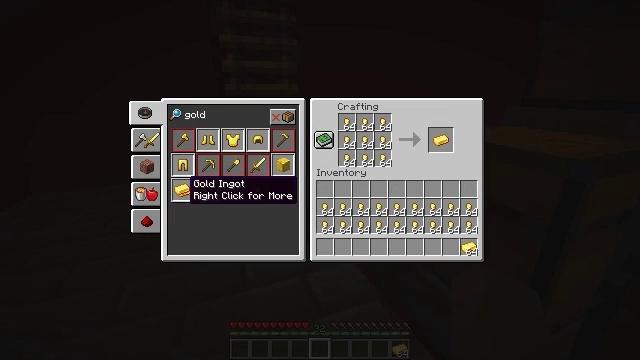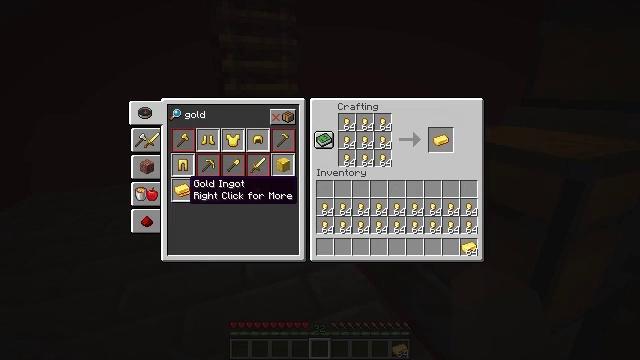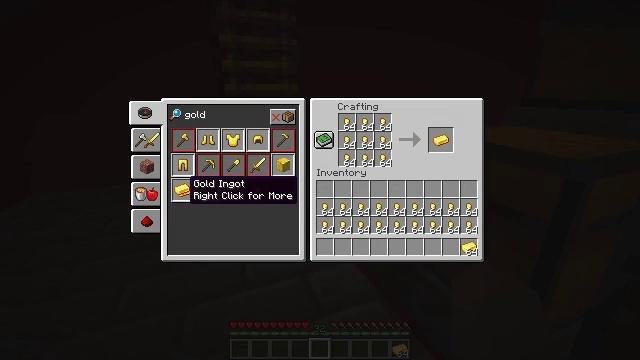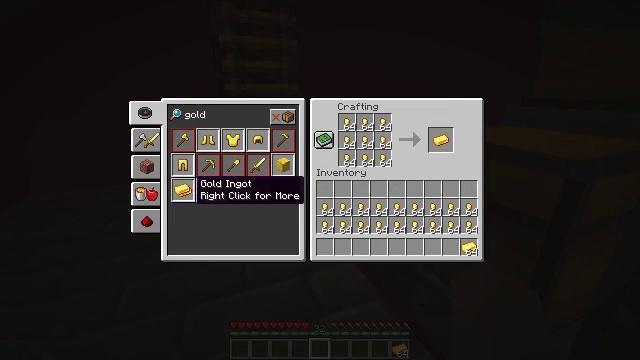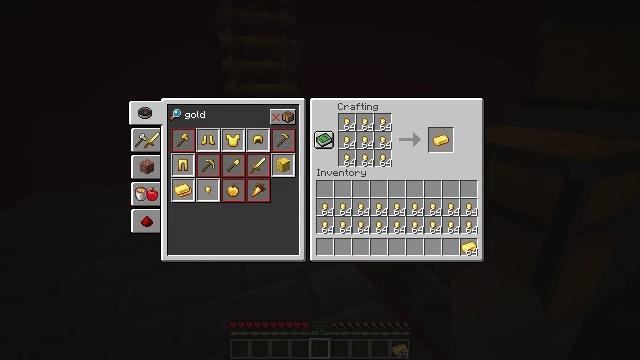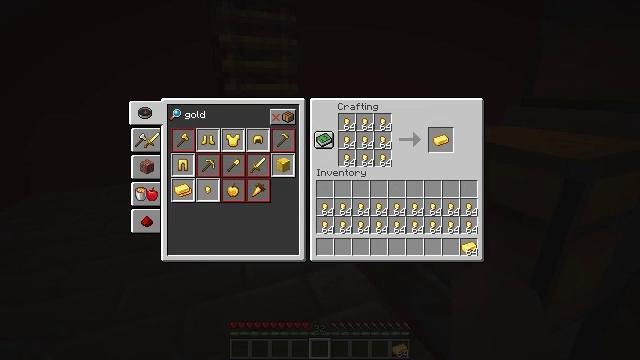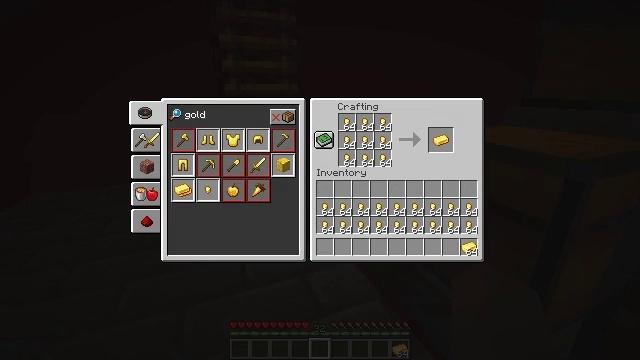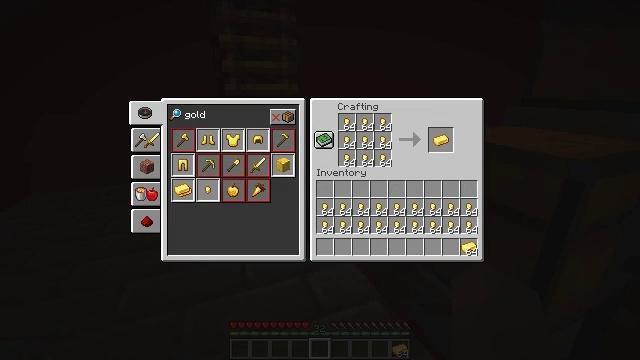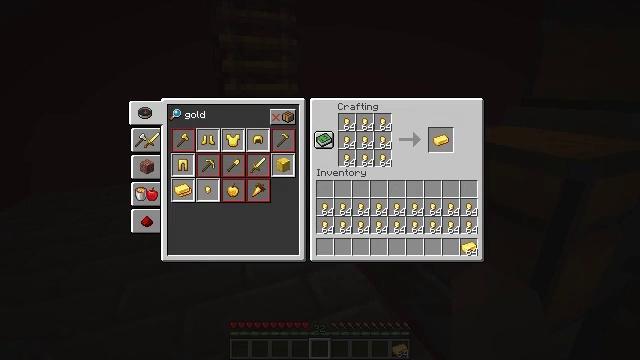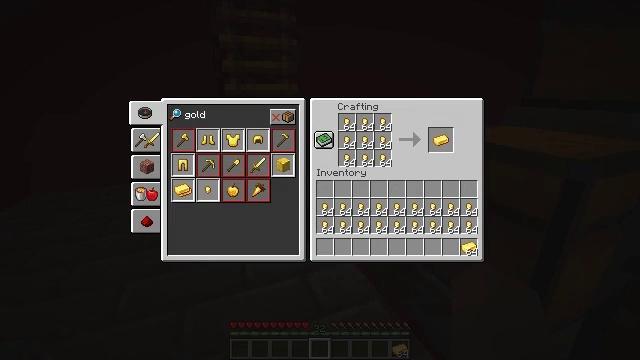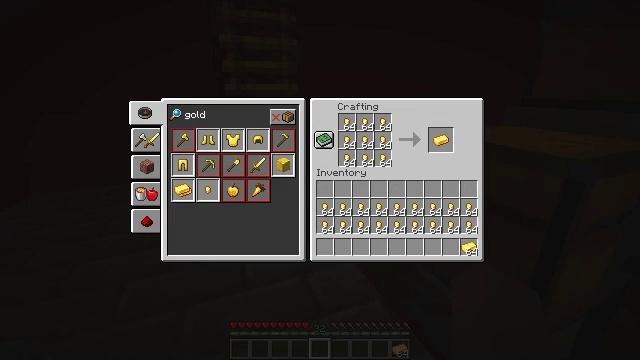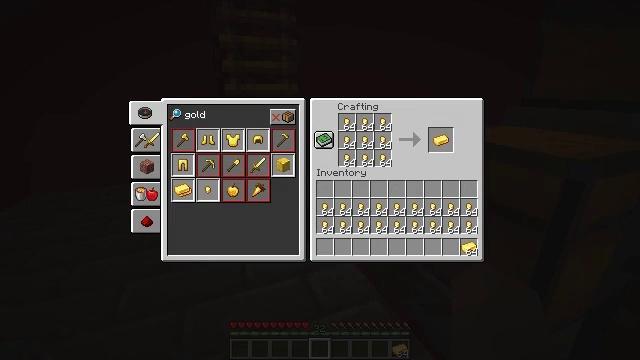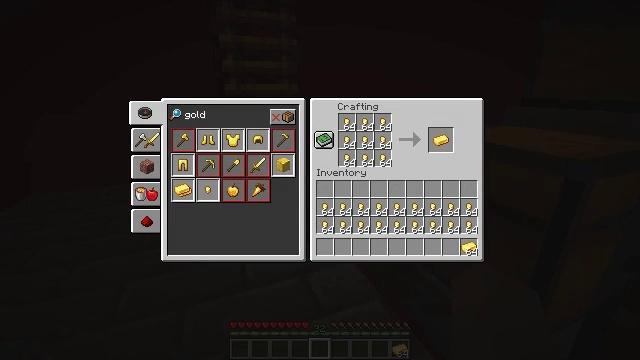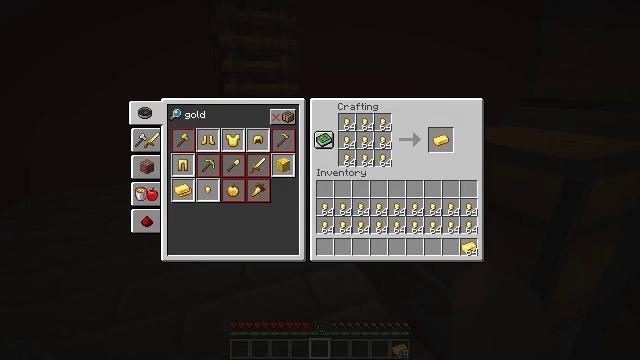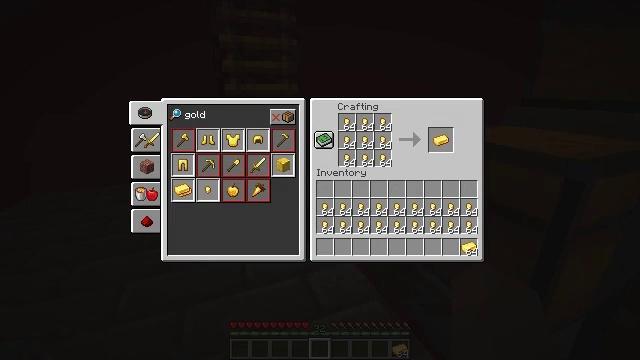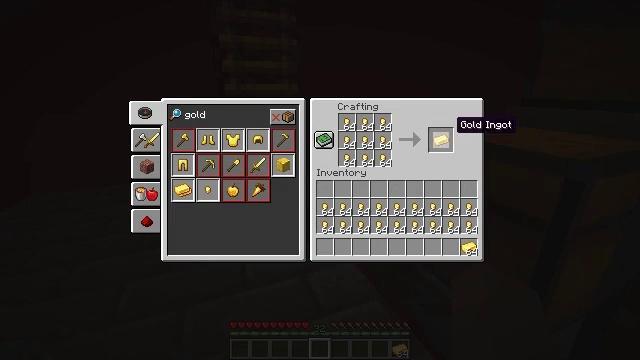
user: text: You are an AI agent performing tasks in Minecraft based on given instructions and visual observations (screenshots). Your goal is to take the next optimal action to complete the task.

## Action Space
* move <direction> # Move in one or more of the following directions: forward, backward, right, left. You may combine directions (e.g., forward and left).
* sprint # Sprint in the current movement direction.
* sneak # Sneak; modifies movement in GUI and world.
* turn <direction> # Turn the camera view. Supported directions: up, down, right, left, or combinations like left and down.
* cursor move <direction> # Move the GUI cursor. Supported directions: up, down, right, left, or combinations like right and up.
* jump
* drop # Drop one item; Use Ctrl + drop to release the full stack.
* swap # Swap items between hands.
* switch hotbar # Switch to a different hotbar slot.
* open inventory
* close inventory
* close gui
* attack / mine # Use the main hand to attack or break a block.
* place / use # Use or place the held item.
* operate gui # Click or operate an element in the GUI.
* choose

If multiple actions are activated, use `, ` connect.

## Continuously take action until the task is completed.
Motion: motion action
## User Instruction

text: Interact with the furnace to craft a gold ingot.
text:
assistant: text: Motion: sneak
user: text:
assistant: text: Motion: sneak
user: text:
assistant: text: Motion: sneak, cursor move right
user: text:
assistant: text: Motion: sneak, cursor move right and up
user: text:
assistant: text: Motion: sneak, cursor move right and up
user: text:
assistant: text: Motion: sneak, cursor move right and up
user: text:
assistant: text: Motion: sneak
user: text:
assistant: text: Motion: sneak
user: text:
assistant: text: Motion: sneak, cursor move right
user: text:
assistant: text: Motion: sneak
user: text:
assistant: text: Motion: sneak
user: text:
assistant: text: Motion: sneak, cursor move left and down
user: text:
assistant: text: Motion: sneak, cursor move left
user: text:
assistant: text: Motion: sneak
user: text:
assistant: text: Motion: sneak
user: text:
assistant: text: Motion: sneak
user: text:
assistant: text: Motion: sneak
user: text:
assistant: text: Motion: sneak
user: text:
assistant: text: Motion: sneak
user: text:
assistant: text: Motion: sneak
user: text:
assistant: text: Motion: sneak, operate gui
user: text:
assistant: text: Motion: sneak, operate gui
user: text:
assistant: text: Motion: sneak, operate gui
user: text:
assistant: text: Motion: sneak, cursor move left
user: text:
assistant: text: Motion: sneak, cursor move left and down
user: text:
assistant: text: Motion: sneak, cursor move left and down
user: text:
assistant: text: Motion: sneak
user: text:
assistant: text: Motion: sneak, cursor move left
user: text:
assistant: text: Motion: sneak, cursor move left and down
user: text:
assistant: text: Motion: sneak